Aerial crown-view tile of a tropical tree (Barro Colorado Island, Panama), acquired 20241112:
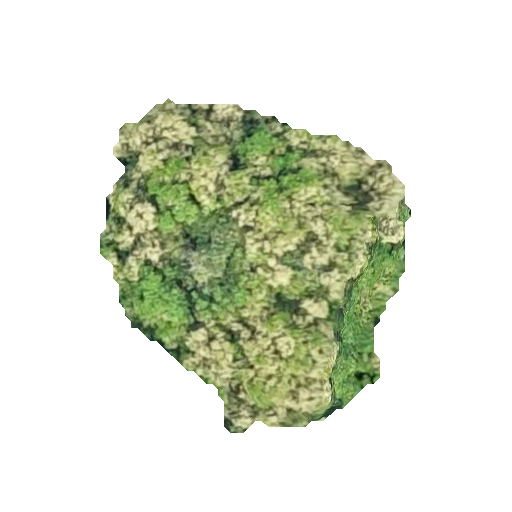
Species: Prioria copaifera
GBIF accepted scientific name: Prioria copaifera
Crown area: 114.478 m²